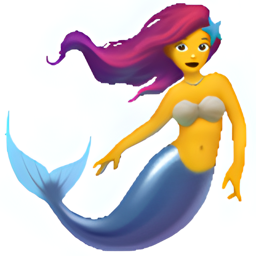
Name: merwoman
Emoji: 🧜‍♀️
Group: People & Body
Sub-group: person-fantasy